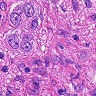
Metastatic tissue present: yes